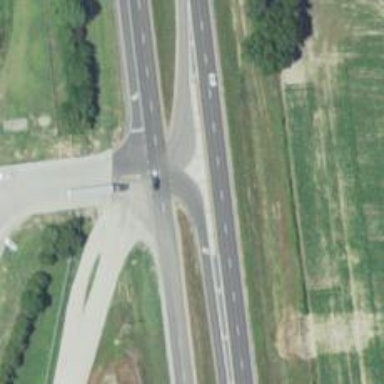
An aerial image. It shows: Trunk link highway.